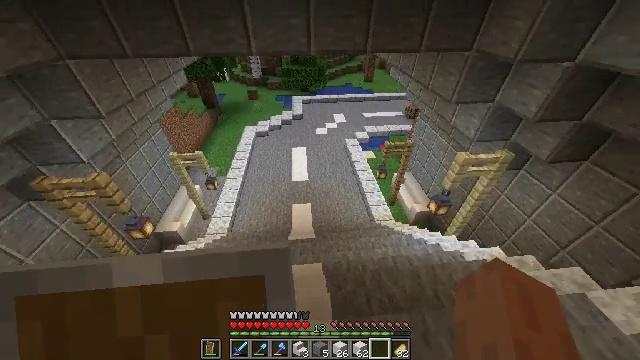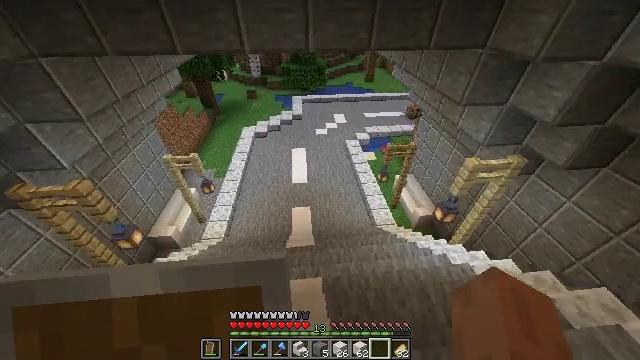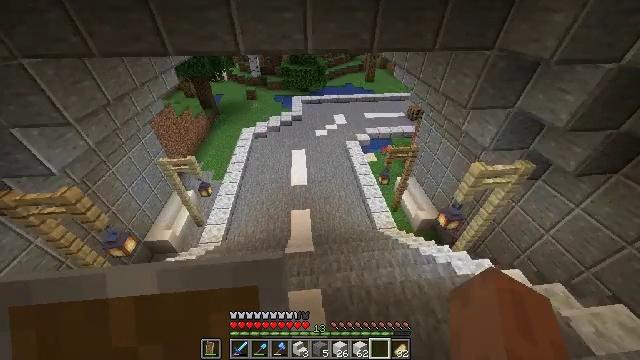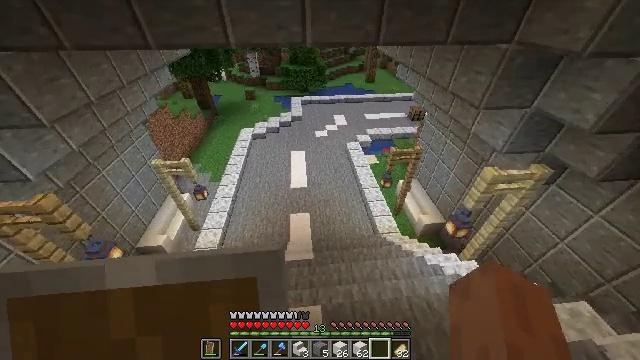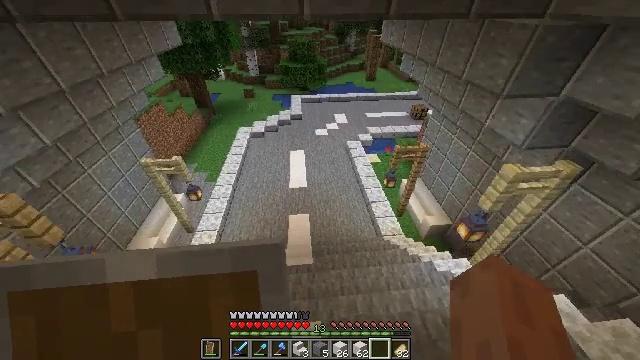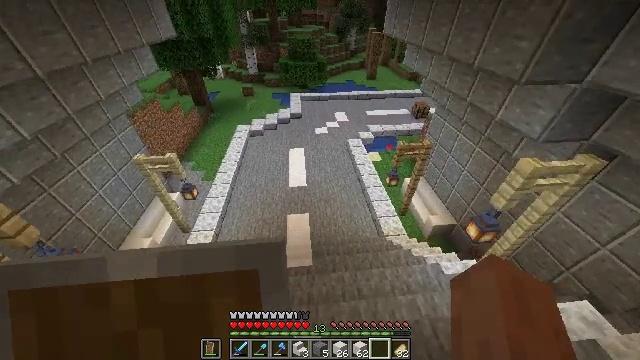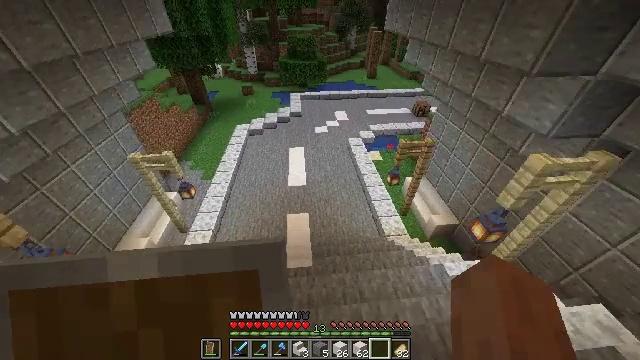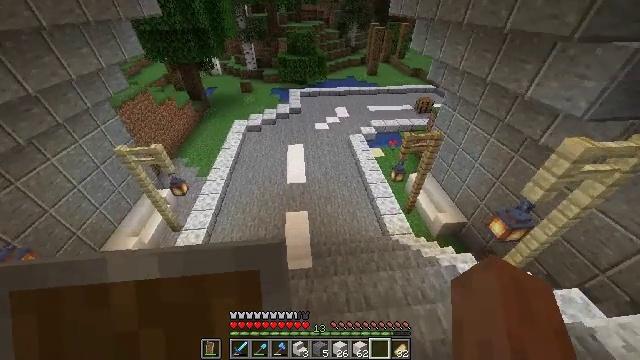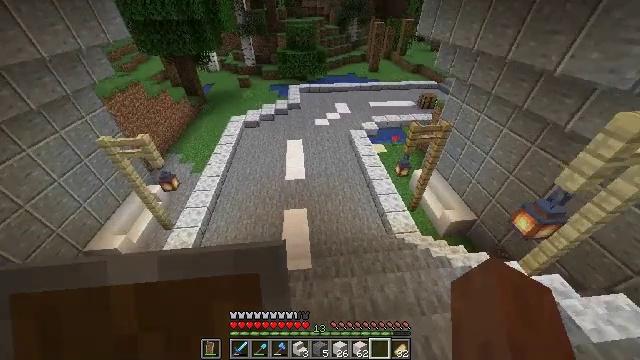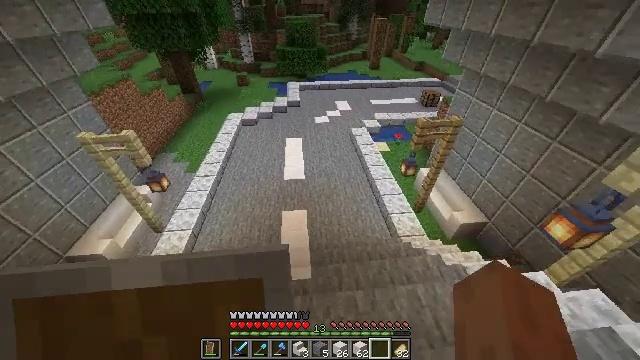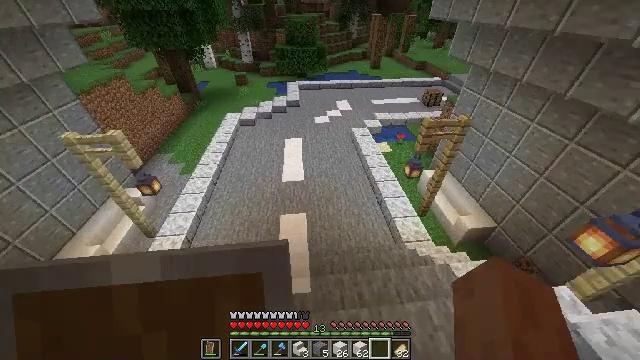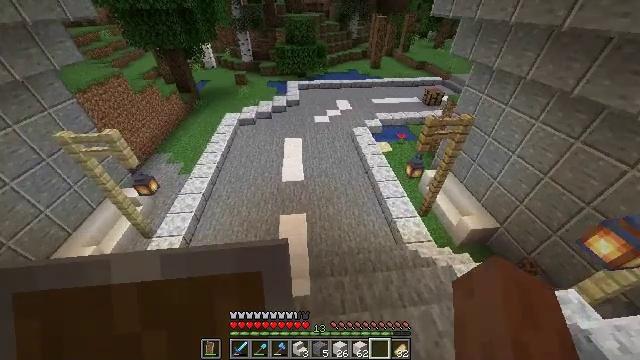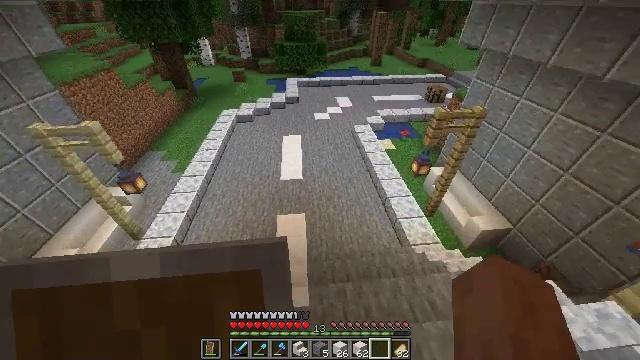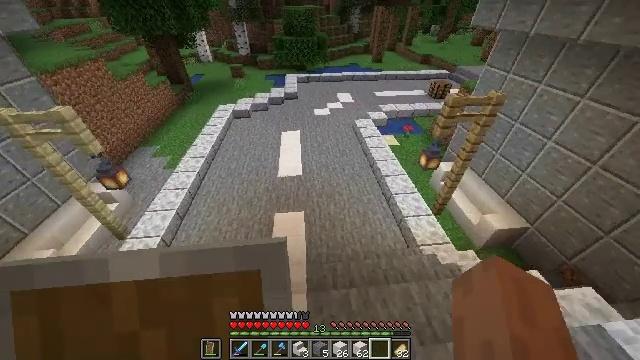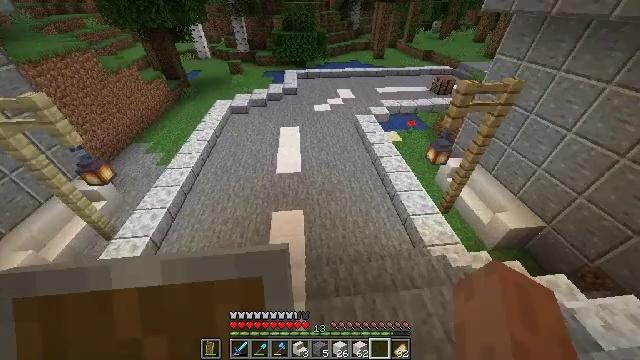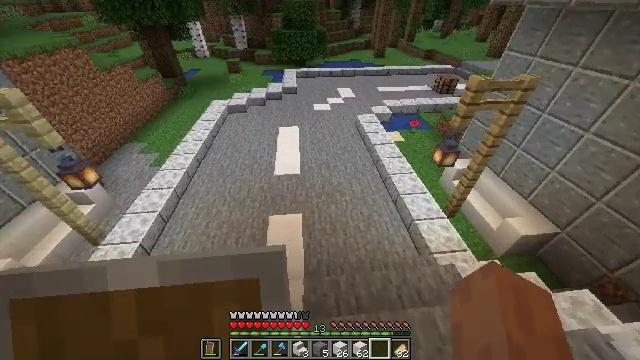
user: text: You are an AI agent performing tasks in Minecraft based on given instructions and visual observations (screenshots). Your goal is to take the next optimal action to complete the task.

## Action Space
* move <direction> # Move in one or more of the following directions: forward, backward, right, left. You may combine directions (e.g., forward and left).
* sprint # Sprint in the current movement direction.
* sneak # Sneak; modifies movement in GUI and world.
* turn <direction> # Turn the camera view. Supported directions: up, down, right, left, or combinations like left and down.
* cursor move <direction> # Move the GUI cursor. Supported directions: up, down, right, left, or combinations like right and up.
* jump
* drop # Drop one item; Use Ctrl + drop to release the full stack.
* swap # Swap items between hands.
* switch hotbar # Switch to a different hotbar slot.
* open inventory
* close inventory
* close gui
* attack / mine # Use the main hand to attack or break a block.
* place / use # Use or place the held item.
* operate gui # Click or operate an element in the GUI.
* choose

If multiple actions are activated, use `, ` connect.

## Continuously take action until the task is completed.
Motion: motion action
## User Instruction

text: Crafting polished diorite stairs requires a crafting table.
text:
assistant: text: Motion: move forward
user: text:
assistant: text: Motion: move forward
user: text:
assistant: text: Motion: move forward
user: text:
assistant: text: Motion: move forward
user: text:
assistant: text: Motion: move forward
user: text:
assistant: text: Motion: move forward
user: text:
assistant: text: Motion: move forward
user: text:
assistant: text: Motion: move forward
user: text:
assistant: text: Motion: move forward
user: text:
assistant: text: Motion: move forward
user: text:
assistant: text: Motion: move forward
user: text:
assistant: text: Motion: move forward
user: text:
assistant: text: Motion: move forward
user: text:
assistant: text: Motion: move forward
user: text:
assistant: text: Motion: move forward
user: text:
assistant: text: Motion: move forward
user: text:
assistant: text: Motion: move forward
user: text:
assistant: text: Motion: move forward
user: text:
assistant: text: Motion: move forward
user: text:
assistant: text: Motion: move forward
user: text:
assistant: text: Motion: move forward
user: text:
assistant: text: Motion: move forward
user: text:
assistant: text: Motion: move forward
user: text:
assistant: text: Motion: move forward, turn up
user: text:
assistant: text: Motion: move forward
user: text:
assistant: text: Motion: move forward
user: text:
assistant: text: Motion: move forward
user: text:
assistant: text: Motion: move forward
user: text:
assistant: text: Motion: move forward
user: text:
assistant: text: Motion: move forward, jump